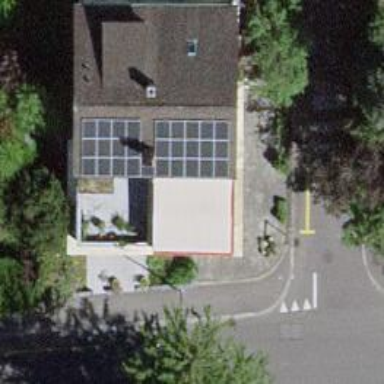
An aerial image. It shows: Cafe.